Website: bh-photo
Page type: store-pickup
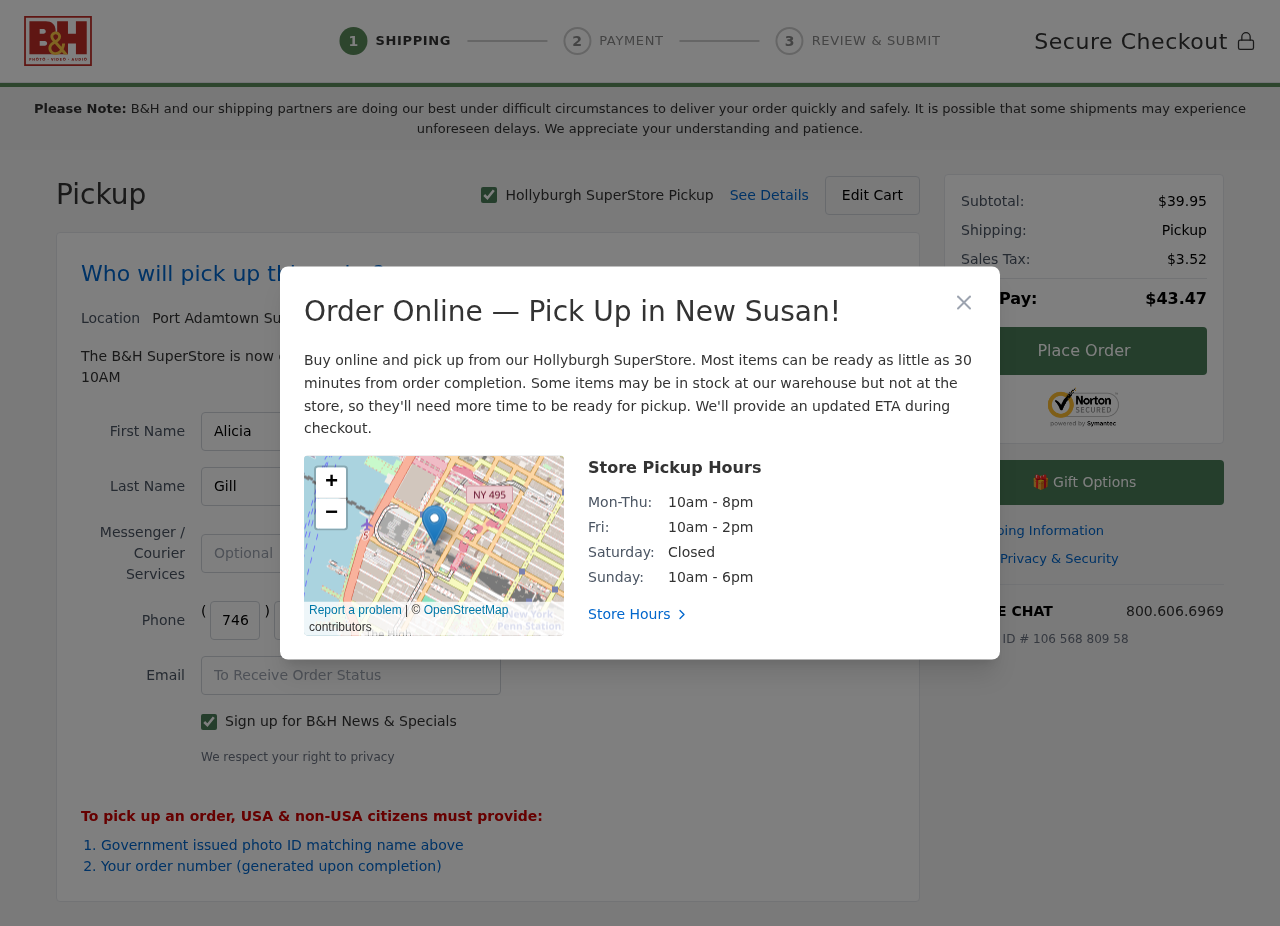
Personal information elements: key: PII_CITY
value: Hollyburgh
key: PII_CITY2
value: Port Adamtown
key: PII_CITY3
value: New Susan
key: PII_EMAIL
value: alicia.gill@hotmail.com
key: PII_FIRSTNAME
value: Alicia
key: PII_LASTNAME
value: Gill
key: PII_PHONE_AREA
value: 746
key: PII_PHONE_PREFIX
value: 975
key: PII_PHONE_SUFFIX
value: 1389
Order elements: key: ORDER_SUBTOTAL
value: $39.95
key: ORDER_TAX
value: $3.52
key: ORDER_TOTAL
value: $43.47
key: ORDER_ID
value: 106 568 809 58